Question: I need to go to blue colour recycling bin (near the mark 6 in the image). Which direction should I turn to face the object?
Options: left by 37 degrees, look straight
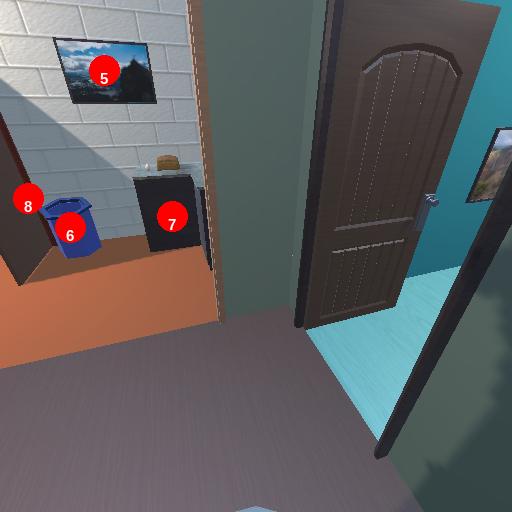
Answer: left by 37 degrees